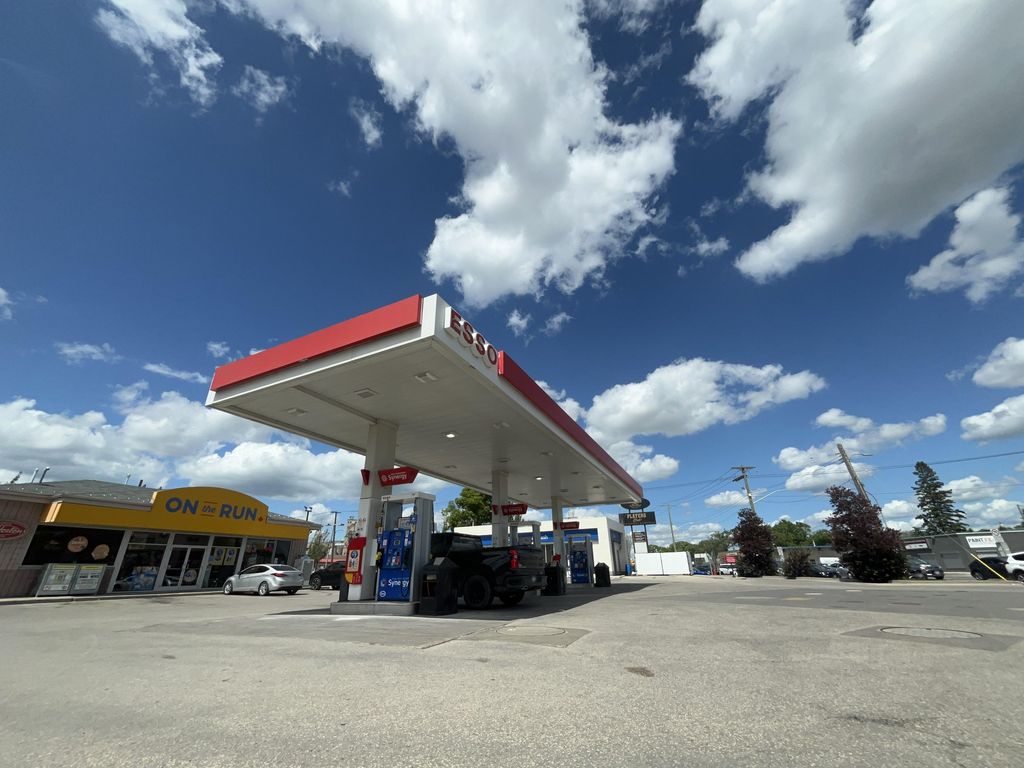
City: winnipeg